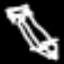
Label: pencil